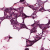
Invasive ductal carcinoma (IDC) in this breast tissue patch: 1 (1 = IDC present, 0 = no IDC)